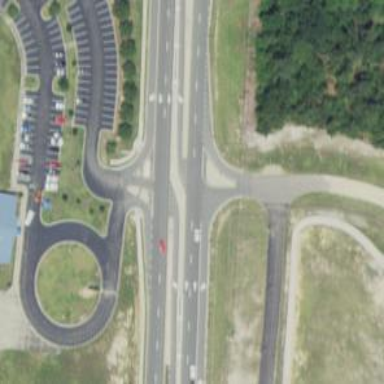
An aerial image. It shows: Secondary link road.